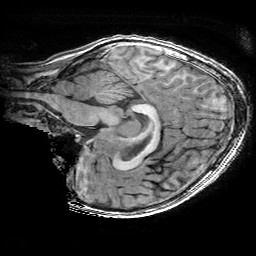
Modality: T1w
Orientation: sagittal
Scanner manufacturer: ge
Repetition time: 0.008096 s
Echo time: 0.00318 s